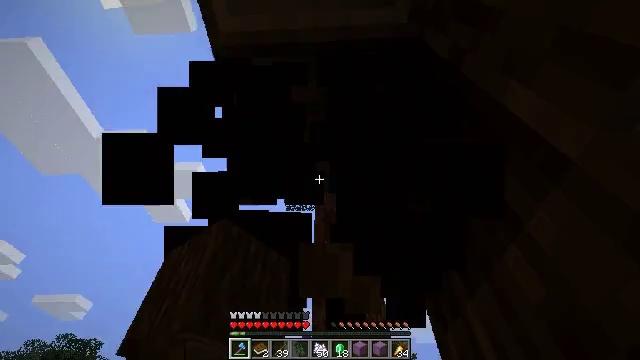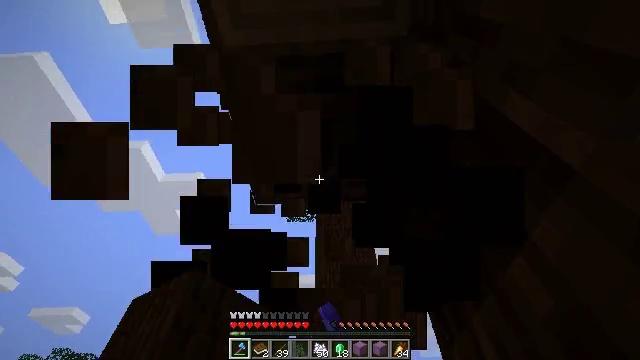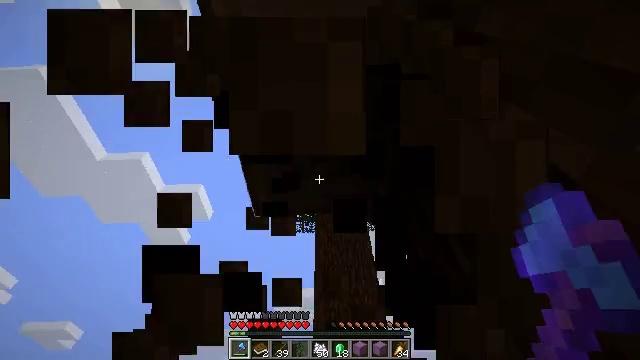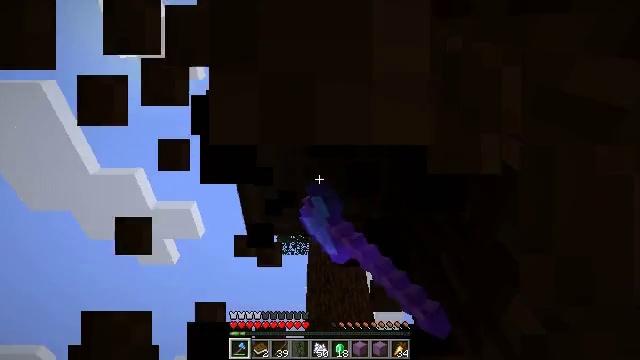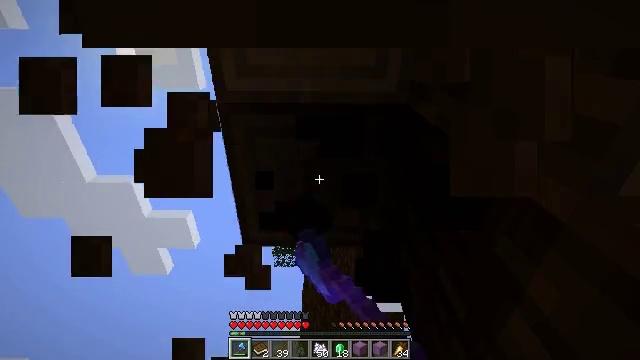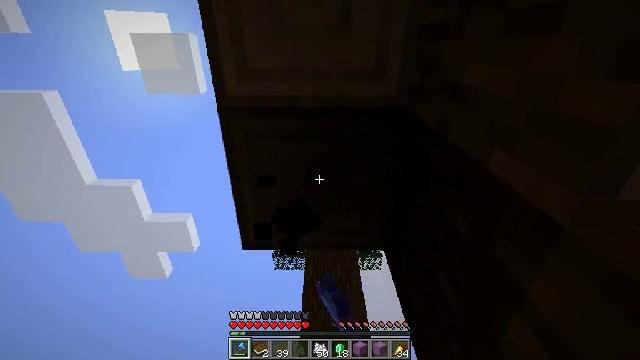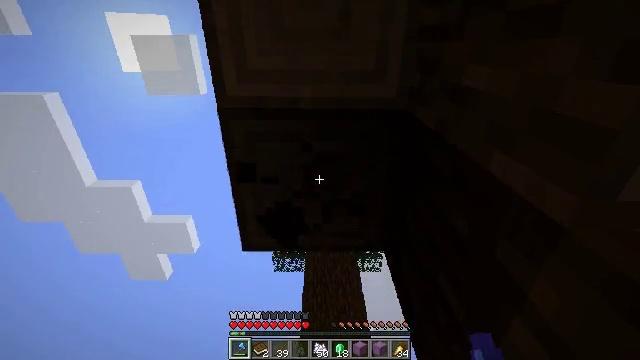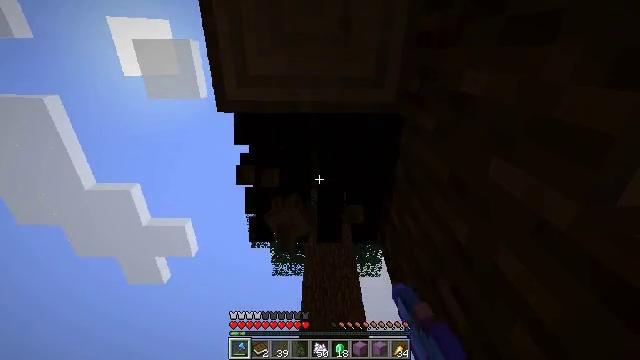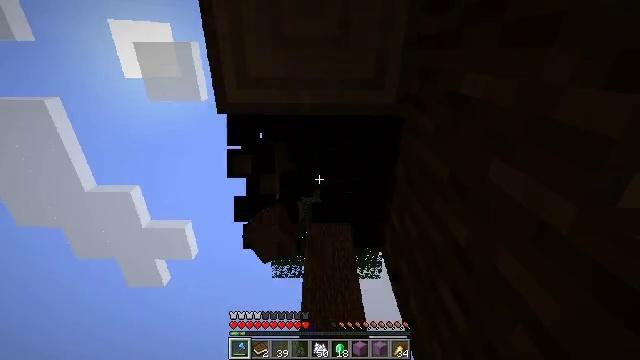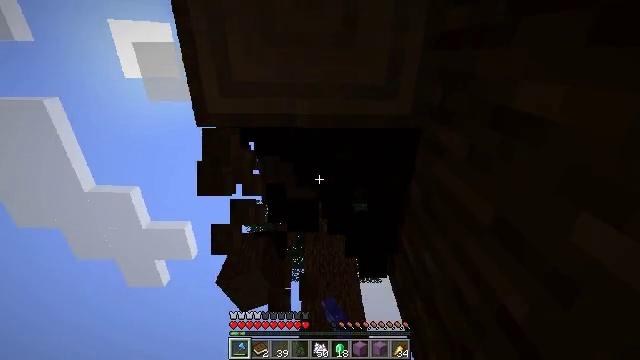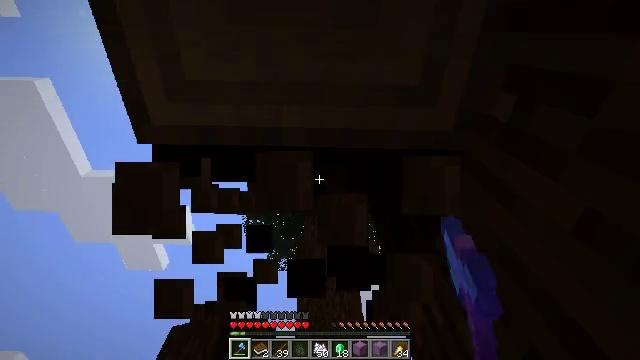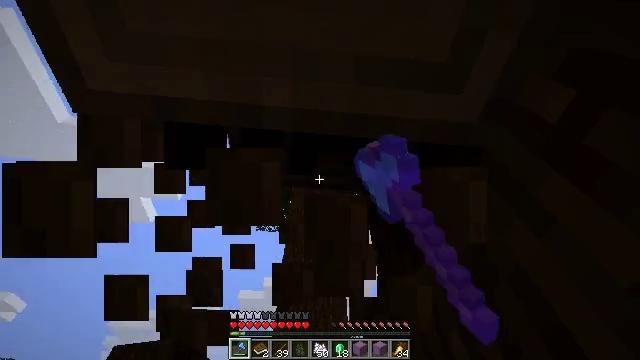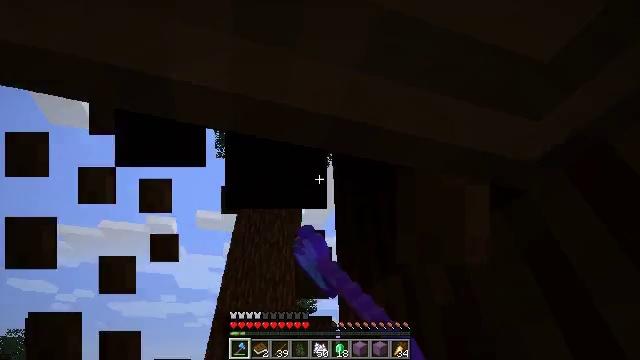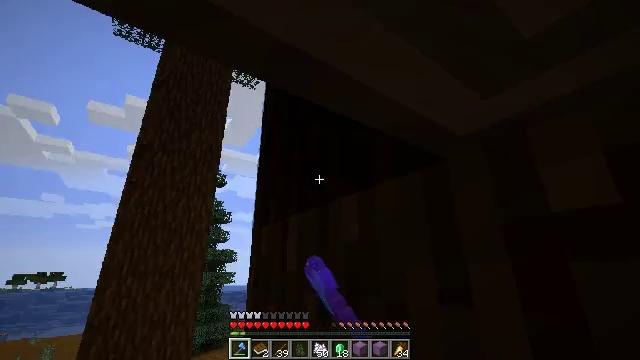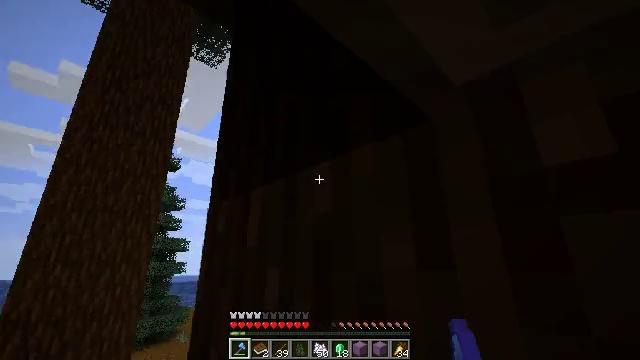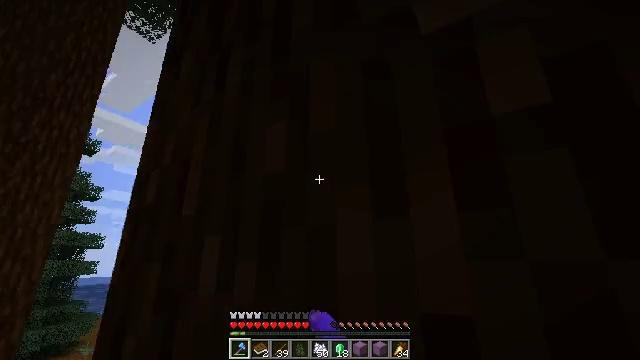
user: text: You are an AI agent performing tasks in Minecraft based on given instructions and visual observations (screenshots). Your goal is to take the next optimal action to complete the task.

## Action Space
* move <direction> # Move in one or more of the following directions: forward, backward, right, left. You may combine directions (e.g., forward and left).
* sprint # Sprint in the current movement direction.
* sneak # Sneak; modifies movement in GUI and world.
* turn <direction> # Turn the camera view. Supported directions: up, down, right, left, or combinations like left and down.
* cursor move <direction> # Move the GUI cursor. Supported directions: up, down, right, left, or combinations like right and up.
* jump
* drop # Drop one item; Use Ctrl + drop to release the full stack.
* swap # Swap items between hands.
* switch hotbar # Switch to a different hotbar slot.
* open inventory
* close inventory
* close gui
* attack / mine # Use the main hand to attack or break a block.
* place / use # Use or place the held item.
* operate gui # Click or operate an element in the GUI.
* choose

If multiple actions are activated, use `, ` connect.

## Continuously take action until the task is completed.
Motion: motion action
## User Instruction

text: Chop down the spruce log.
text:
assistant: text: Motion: move forward, turn up, attack / mine
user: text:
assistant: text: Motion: turn up, attack / mine
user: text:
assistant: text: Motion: turn right and up, attack / mine
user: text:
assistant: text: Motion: turn right and up, attack / mine
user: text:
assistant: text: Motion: attack / mine
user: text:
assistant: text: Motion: attack / mine
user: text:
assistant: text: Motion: attack / mine
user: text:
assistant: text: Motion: move forward, attack / mine
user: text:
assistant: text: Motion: move forward, attack / mine, jump
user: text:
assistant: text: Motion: move forward, turn down, attack / mine, jump
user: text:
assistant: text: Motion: move forward, turn right and down, attack / mine, jump
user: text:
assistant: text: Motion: move forward, turn right and down, attack / mine, jump
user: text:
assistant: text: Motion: move forward, turn right and down, attack / mine, jump
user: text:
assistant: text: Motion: move forward, turn right and down, attack / mine
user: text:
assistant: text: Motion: move forward, turn right, attack / mine
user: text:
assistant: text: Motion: move forward, turn right and up, attack / mine
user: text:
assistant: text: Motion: move forward, attack / mine
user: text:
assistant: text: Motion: move forward, attack / mine
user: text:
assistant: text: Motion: attack / mine
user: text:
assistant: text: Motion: attack / mine
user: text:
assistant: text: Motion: turn right and up, attack / mine
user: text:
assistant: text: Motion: turn right and up, attack / mine
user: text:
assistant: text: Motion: turn right and up, attack / mine
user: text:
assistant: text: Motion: turn right and up, attack / mine
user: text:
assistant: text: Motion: turn right and up, attack / mine
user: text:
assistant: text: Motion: turn right and up, attack / mine
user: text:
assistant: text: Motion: turn up, attack / mine
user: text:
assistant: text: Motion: turn up, attack / mine
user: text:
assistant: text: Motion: turn up, attack / mine
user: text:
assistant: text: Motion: turn up, attack / mine